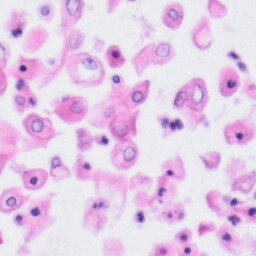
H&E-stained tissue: Tonsil